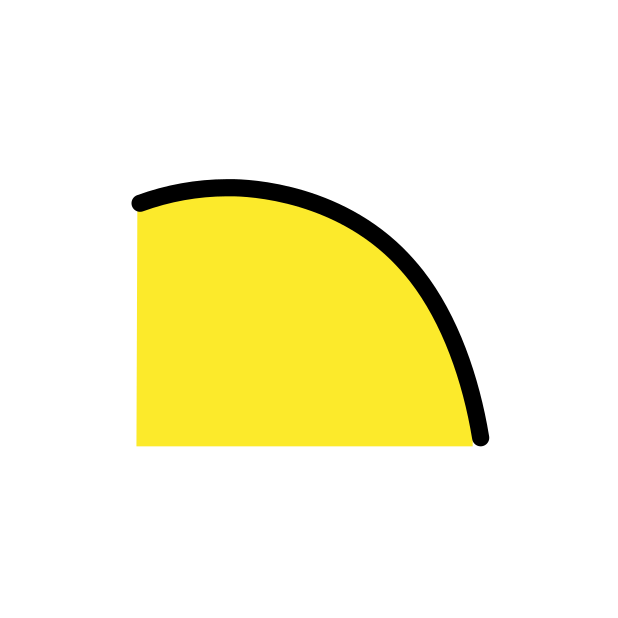
Emoji: 🦲
Name: emoji component bald
Unicode: 0x1f9b2